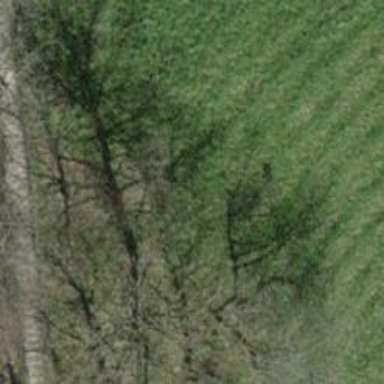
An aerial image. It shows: Beautiful tree in nature.